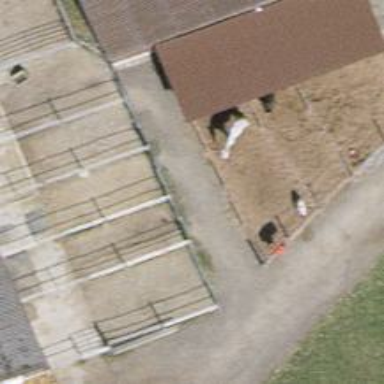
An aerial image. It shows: Fence.